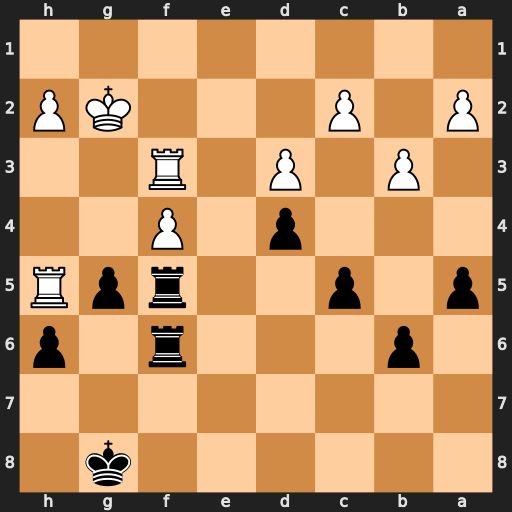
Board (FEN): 6k1/8/1p3r1p/p1p2rpR/3p1P2/1P1P1R2/P1P3KP/8
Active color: b
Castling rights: -
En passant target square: -
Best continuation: g4 Rh4 gxf3+